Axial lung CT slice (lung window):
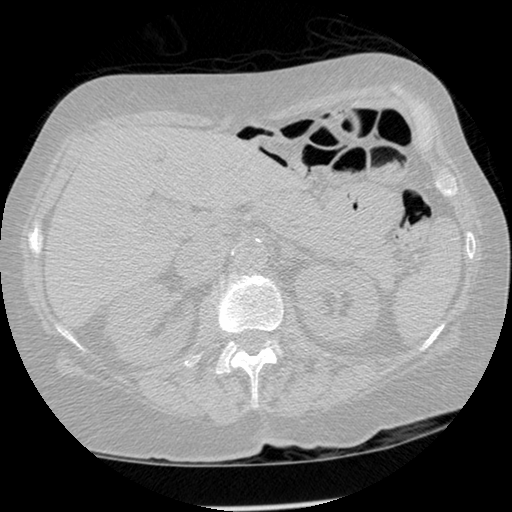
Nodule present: no